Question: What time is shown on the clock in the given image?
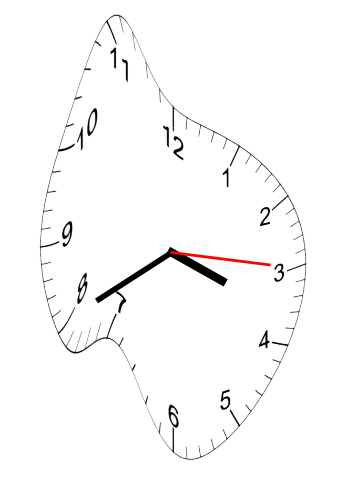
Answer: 03:40:15